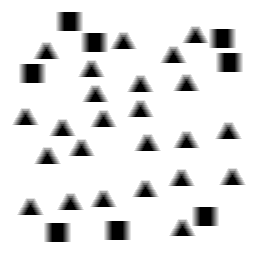
Squares: 8
Triangles: 24
Stars: 0
Total shapes: 32